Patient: sex F, age 63
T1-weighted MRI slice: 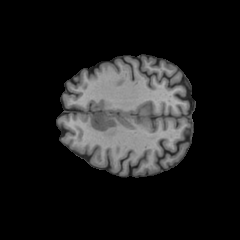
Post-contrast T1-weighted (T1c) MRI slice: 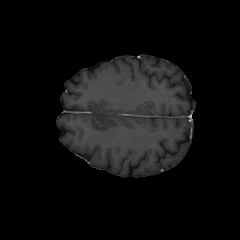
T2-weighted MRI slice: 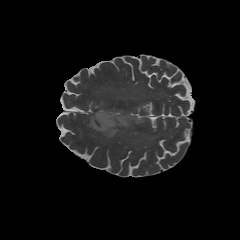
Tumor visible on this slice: yes
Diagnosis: Glioblastoma, IDH-wildtype
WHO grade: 4